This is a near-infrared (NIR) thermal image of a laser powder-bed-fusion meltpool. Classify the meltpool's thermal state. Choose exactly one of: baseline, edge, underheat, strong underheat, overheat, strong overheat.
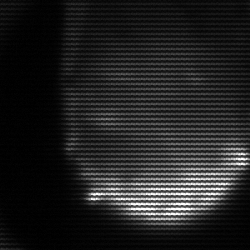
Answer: edge